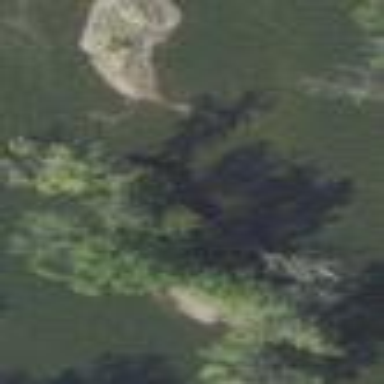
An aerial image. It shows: Beautiful woodland area.